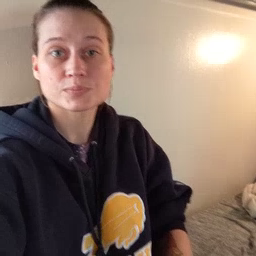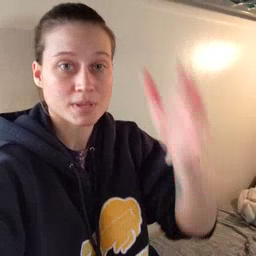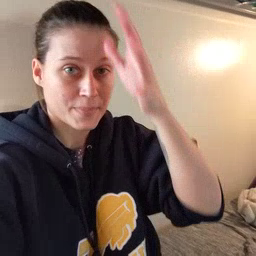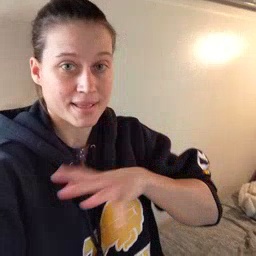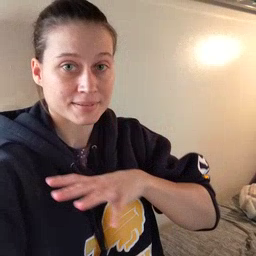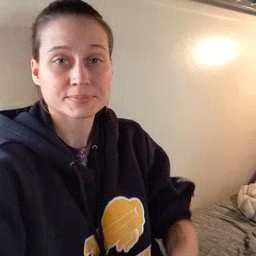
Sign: man